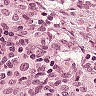
Metastatic tissue present: no